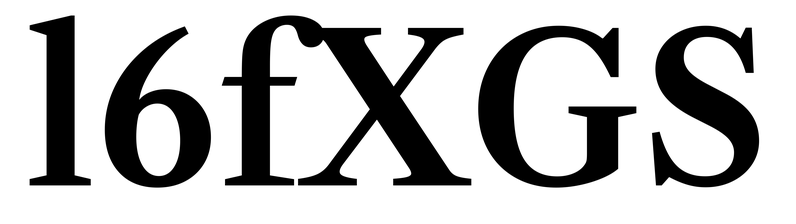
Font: LibreCaslonText_SemiBold